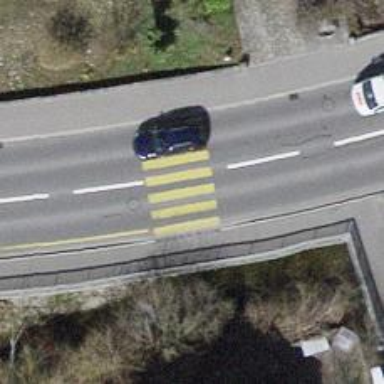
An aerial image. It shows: Uncontrolled zebra crossing with notable zebra markings.